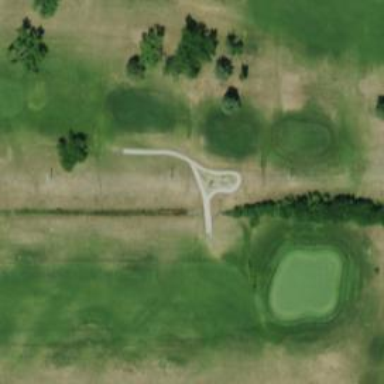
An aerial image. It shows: Path used for both walking and golf.